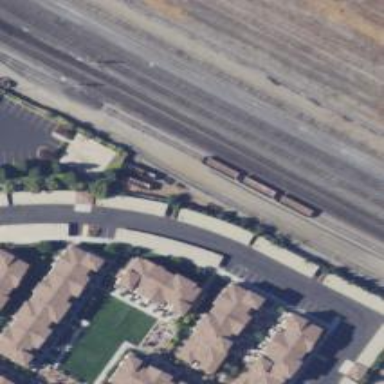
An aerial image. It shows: Railway siding for service.